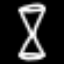
Label: hourglass